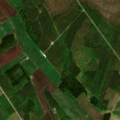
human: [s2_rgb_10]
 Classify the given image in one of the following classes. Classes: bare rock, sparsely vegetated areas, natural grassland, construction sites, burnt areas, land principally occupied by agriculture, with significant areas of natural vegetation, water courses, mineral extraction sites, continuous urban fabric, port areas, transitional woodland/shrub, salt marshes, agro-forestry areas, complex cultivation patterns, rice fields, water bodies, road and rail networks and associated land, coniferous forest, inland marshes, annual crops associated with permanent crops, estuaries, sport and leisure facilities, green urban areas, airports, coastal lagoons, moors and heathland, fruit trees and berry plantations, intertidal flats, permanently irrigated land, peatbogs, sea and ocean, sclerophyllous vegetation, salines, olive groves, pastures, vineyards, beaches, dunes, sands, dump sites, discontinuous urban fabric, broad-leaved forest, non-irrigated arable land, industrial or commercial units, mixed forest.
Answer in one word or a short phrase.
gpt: non-irrigated arable land, land principally occupied by agriculture, with significant areas of natural vegetation, coniferous forest, mixed forest